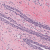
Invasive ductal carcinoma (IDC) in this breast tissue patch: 1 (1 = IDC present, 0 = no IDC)